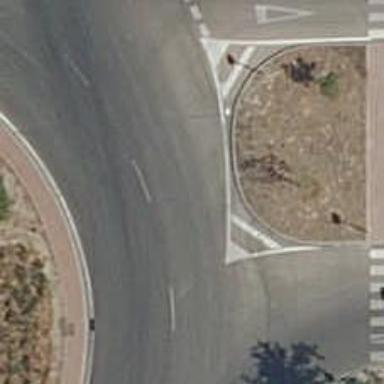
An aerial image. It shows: Residential road with asphalt surface leading to roundabout.